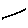
Label: square